Interaction volume radius: 5 \u00c5
Interaction volume height: 40 \u00c5
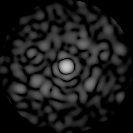
Disorder parameter: 0.8444